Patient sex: F
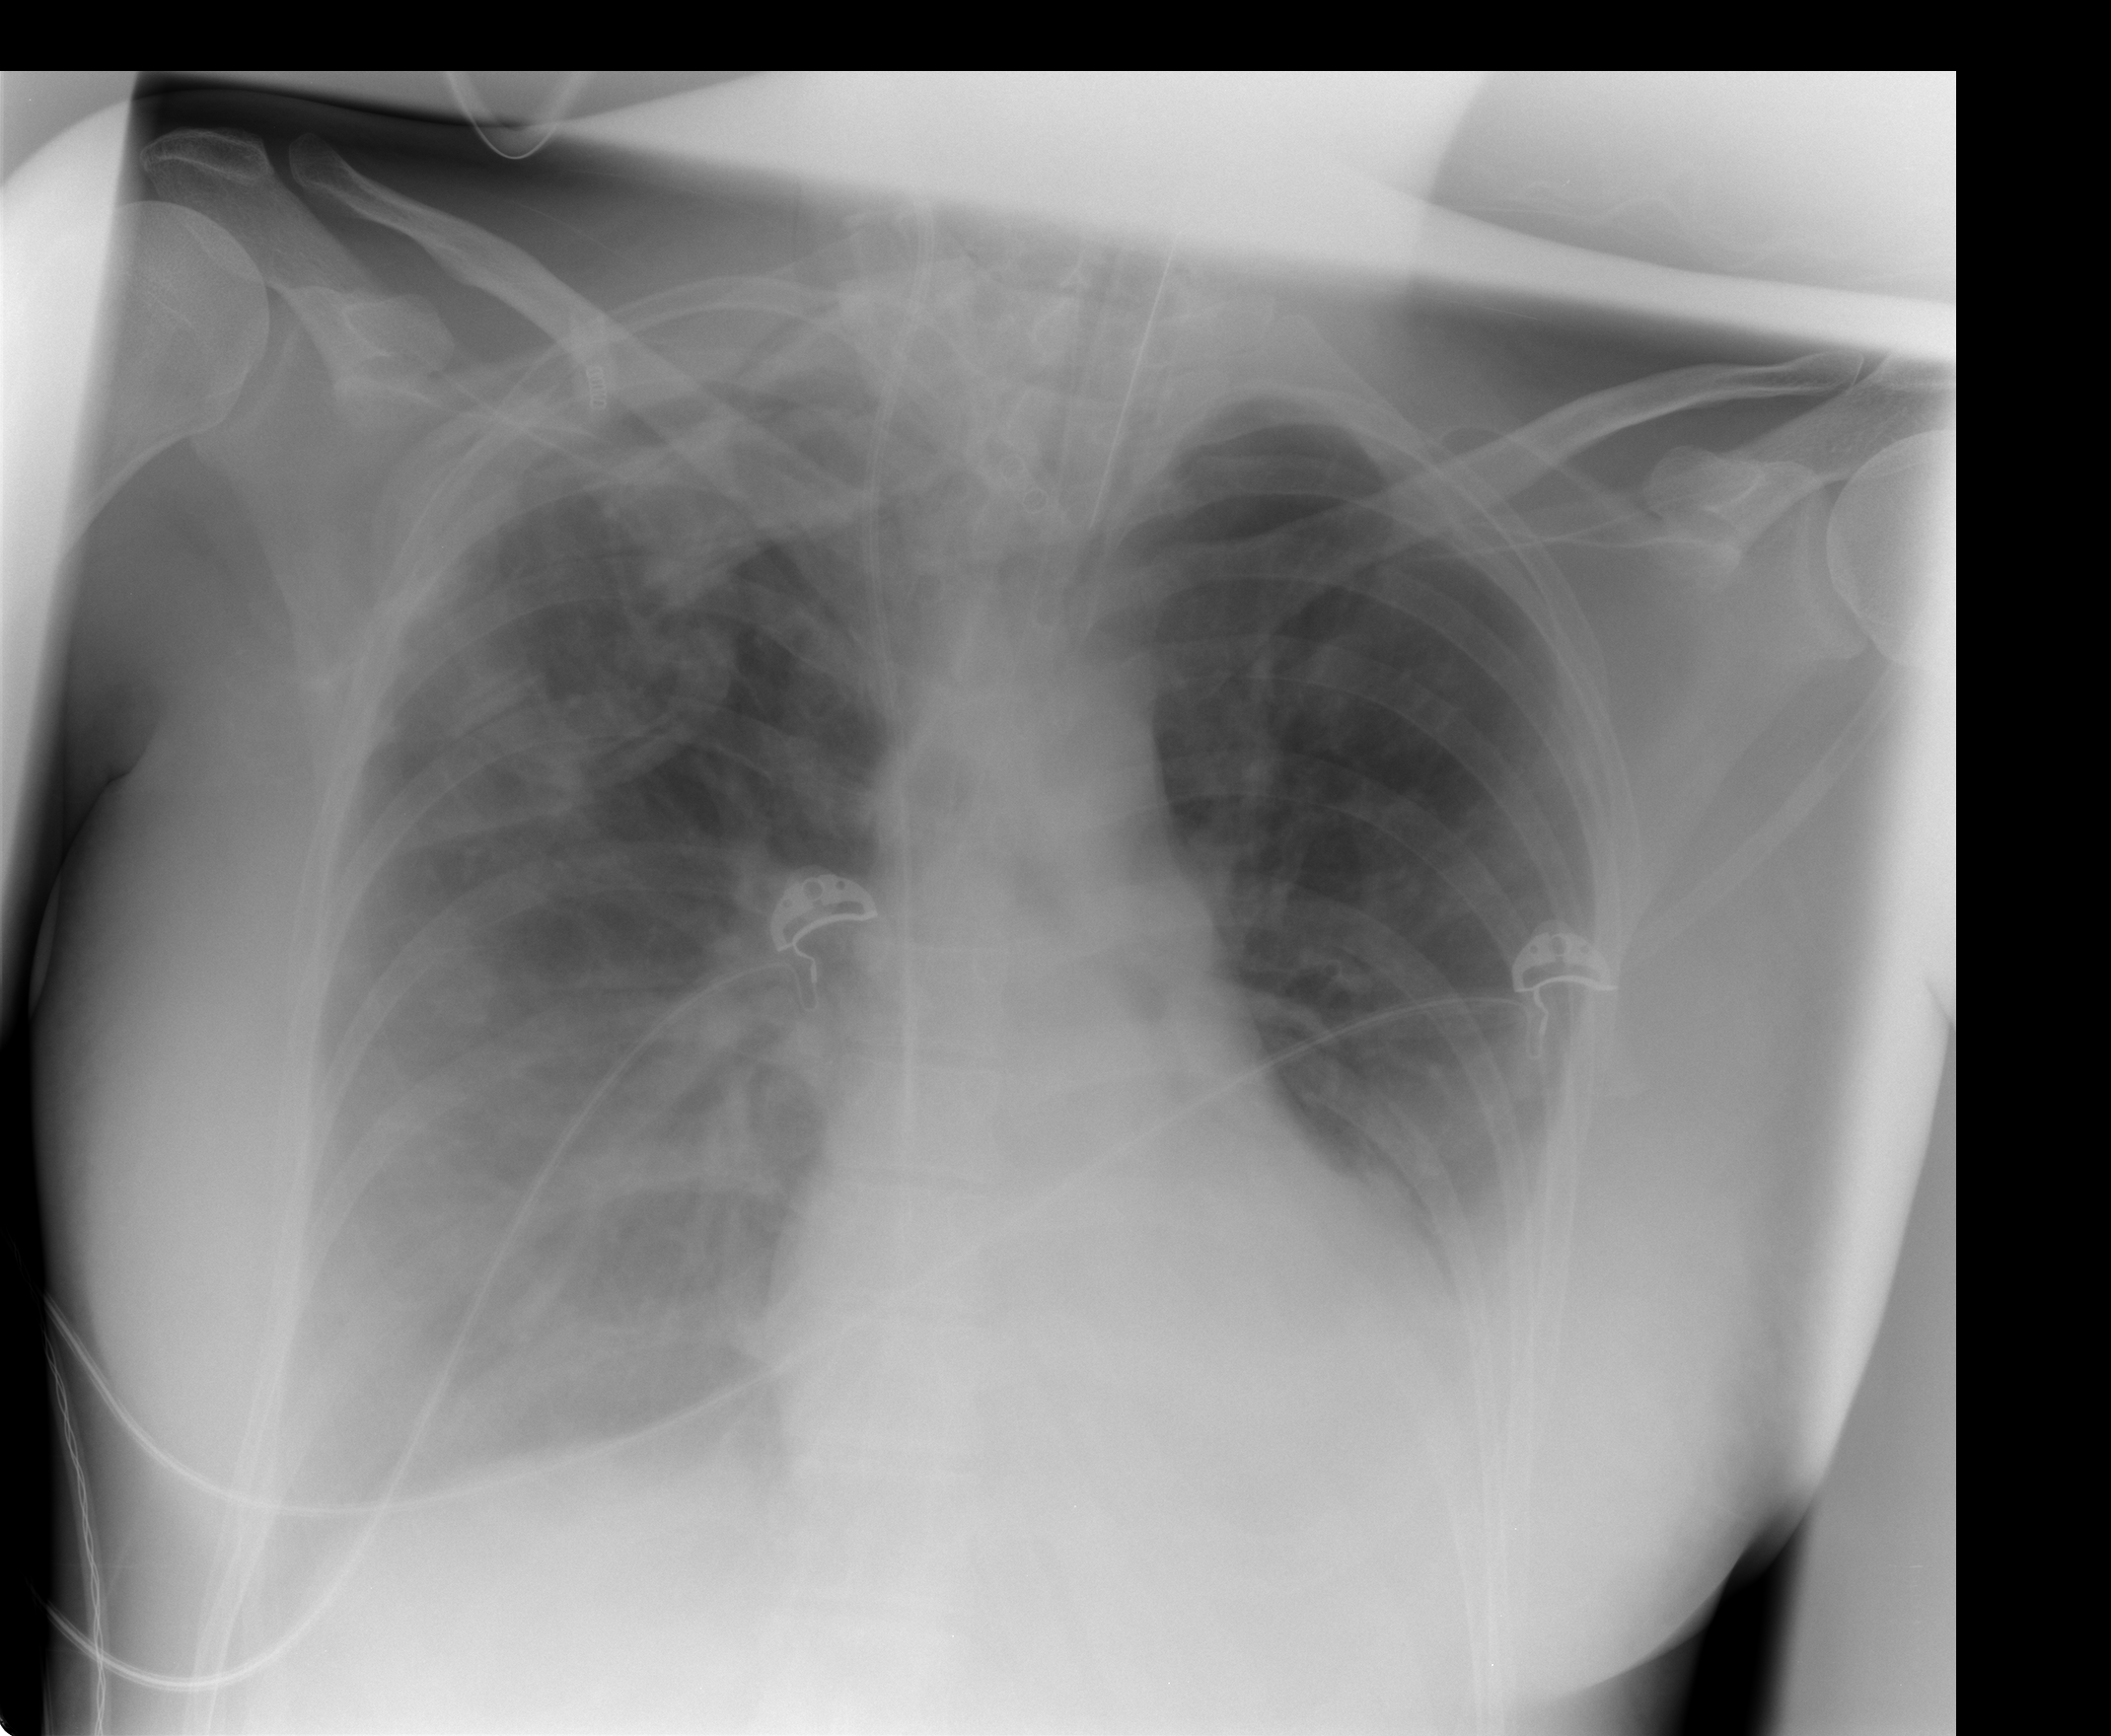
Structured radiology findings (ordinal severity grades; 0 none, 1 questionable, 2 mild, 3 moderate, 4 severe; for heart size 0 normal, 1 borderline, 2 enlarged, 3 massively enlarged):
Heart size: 0
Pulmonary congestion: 3
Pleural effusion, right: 3
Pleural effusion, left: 2
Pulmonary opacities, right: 1
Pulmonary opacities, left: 1
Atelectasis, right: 2
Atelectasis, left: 2